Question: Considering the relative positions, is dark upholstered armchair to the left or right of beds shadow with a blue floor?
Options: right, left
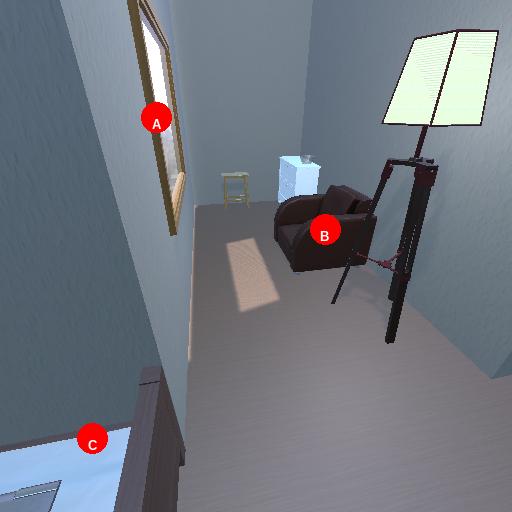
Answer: right